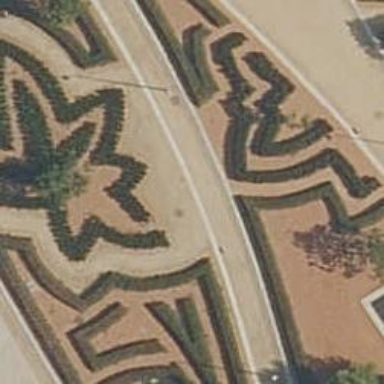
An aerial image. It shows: Hedge acting as barrier.